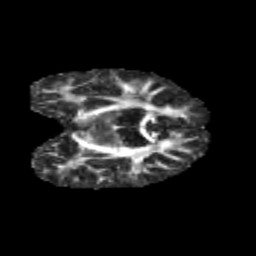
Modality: FA
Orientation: coronal
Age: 9
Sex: female
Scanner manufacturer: siemens
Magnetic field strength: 3 T
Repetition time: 3.8 s
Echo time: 0.07 s